The picture encodes a bearing's raw vibration samples as pixel intensities in a 2-D grid. Diagnose the bearing from this image, choosing from: normal, inner_race, outer_race, ball.
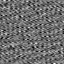
Answer: outer_race